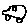
Label: car